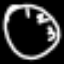
Label: clock